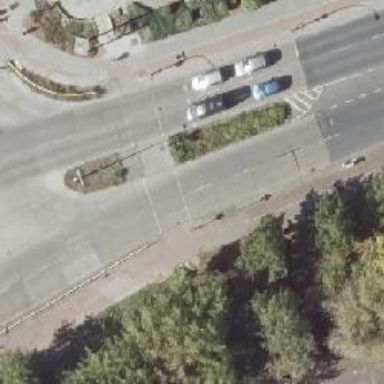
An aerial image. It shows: Road crossing with traffic signals.